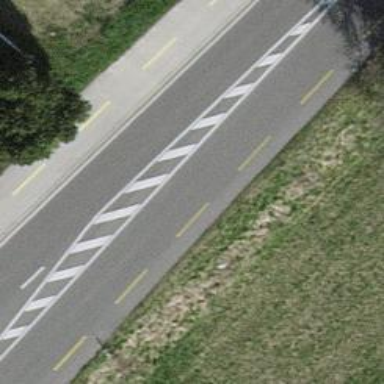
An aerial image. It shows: Primary highway with asphalt surface. There is cycle track on the left side.